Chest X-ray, PA view. Patient: 66 years old, sex F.
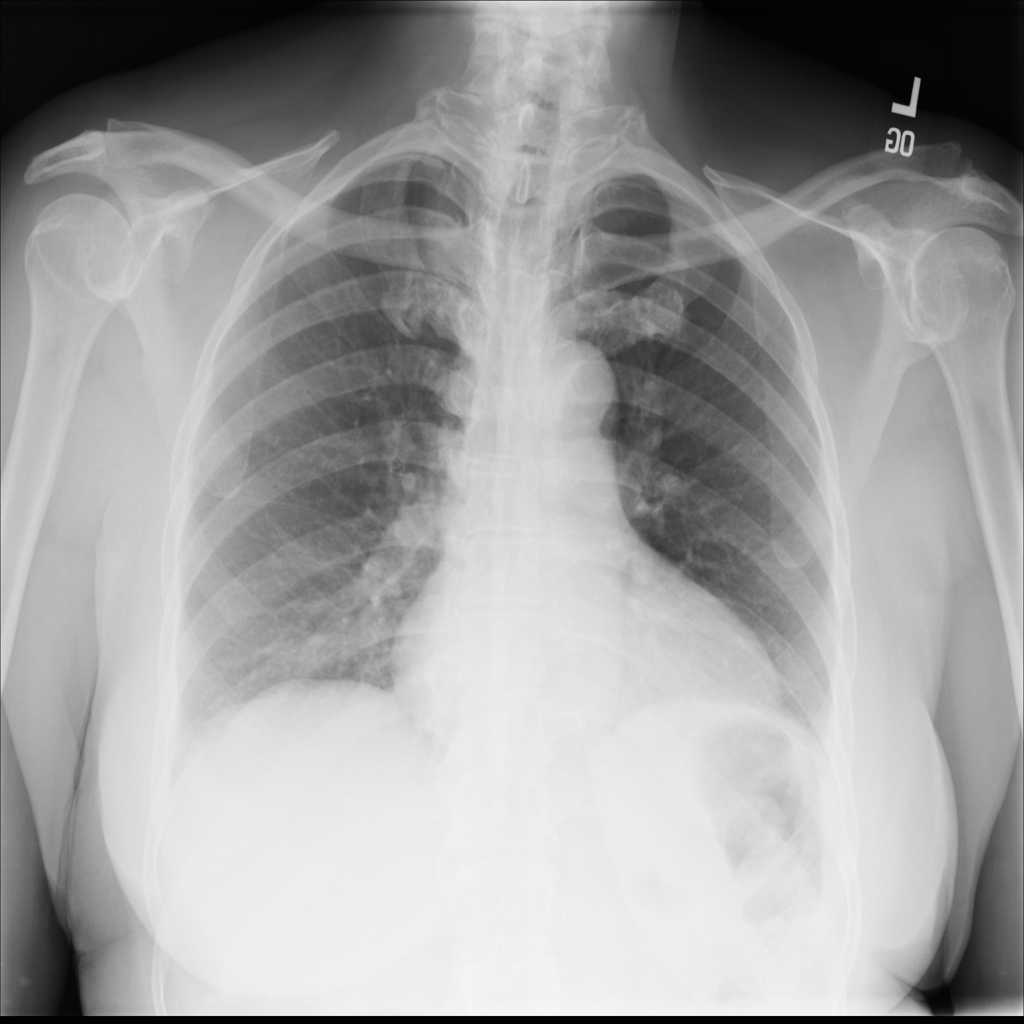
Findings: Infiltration